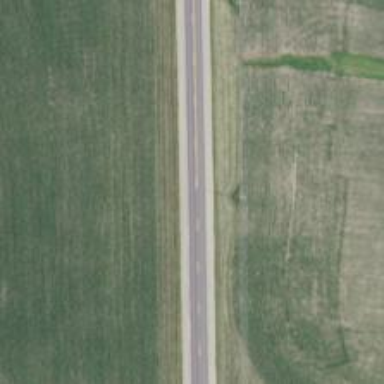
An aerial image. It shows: Secondary road.